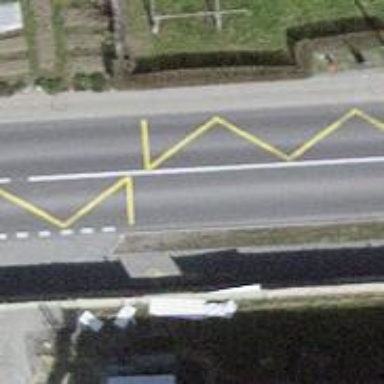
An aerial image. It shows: Platform for public transport on the road.